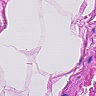
Metastatic tissue present: no